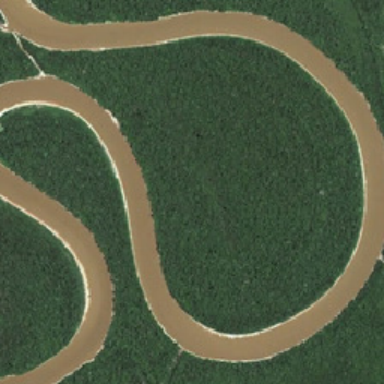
The curved yellow river runs through the green forest .